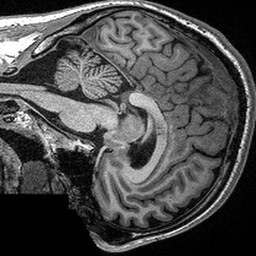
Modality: T1w
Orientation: sagittal
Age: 31
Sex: male